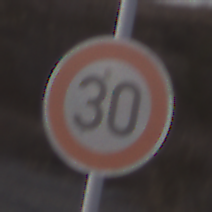
Verkehrszeichen: Geschwindigkeit30
Umgebung: Outdoor, Suburban
Tageszeit: SunriseSunset
Wetter: PartlyCloudy
Licht: Natural
Jahreszeit: NotSpecified
Kontrast: LowContrast